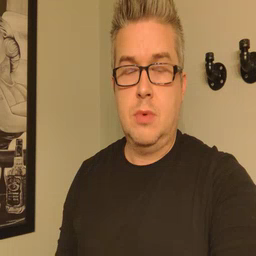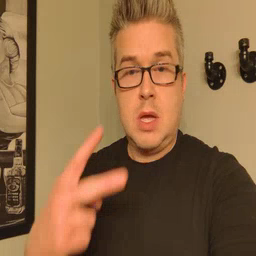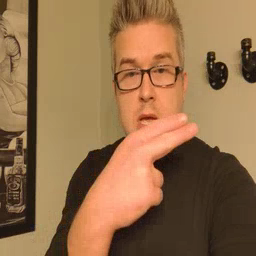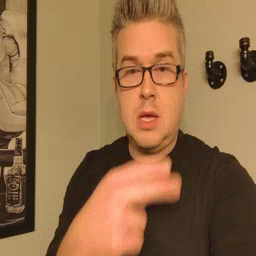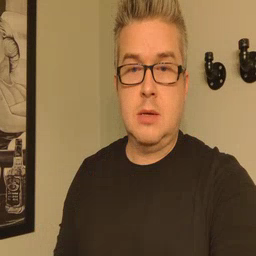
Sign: cut